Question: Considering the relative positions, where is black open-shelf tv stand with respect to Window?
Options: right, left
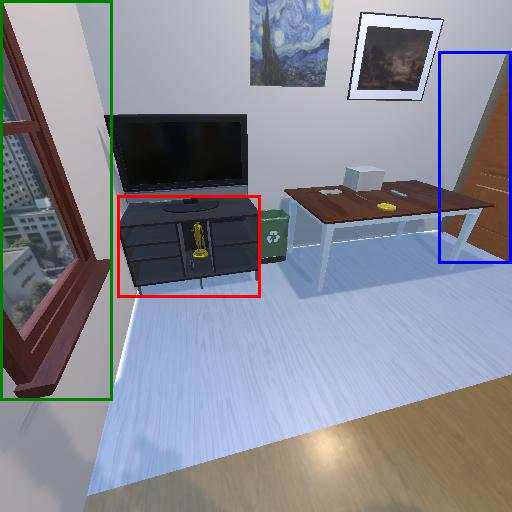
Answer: right